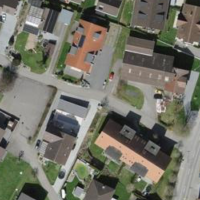
EUNIS habitat code: 54
Species observed at this site:
Chelidonium majus